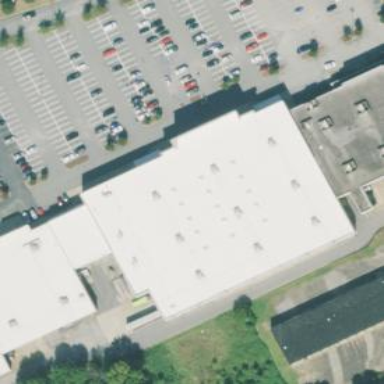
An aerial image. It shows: Retail building.